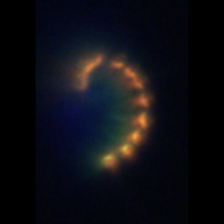
Taxon: Chaetoceros
Group: Diatoms